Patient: sex F, age 54
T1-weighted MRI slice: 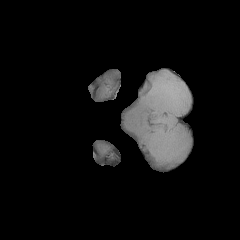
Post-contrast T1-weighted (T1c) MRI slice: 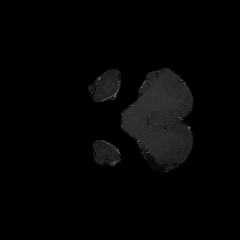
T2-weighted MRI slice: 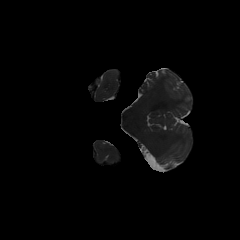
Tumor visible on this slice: no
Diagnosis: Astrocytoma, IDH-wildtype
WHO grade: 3